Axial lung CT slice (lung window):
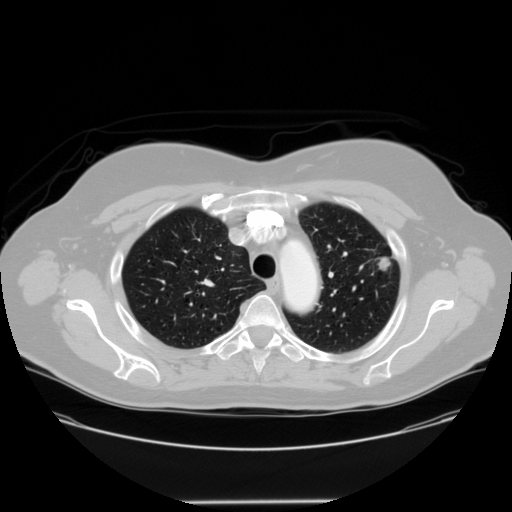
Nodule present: yes
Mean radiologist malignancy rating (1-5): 4.75